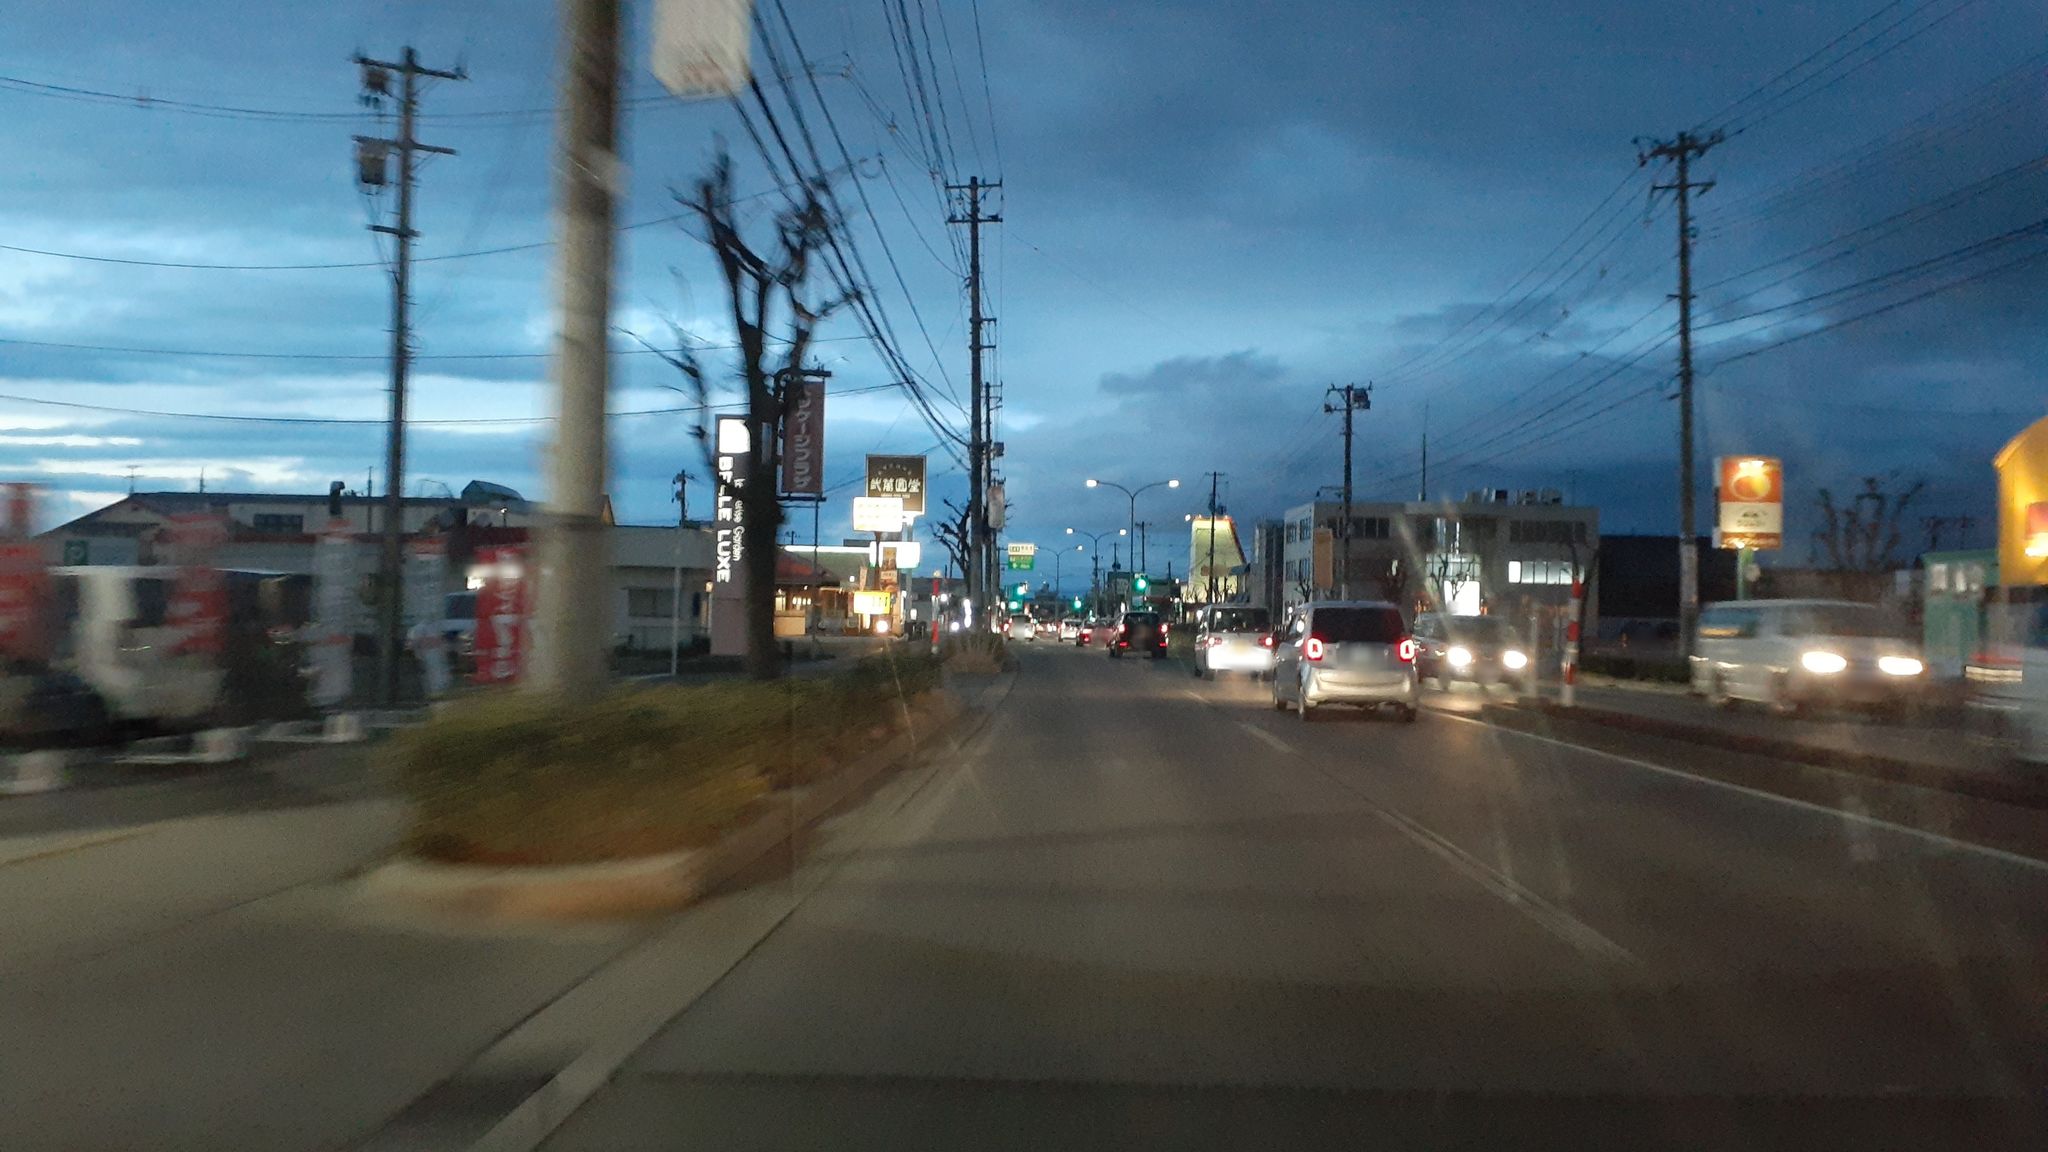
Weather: snowy
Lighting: dusk/dawn
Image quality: slightly poor
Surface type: driving surface
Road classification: primary
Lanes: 2.0
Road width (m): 3.8
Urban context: urban centre
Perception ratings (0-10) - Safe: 2.54, Lively: 5.92, Beautiful: 3.05, Boring: 3.96, Depressing: 5.76, Wealthy: 0.95